Aerial crown-view tile of a tropical tree (Barro Colorado Island, Panama), acquired 20241014:
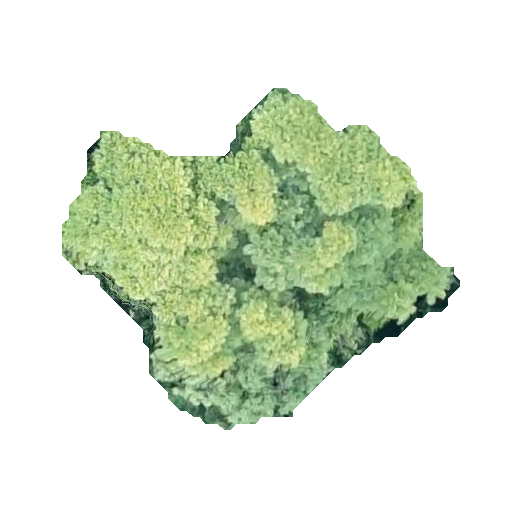
Species: Jacaranda copaia
GBIF accepted scientific name: Jacaranda copaia
Crown area: 127.079 m²